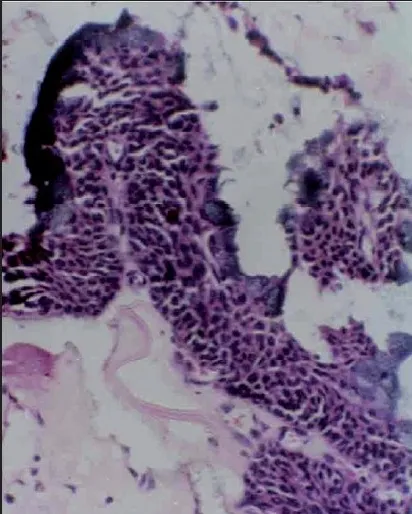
Epithelial sphere or epithelial plaque showing mucous cells.
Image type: pathology (h&e)